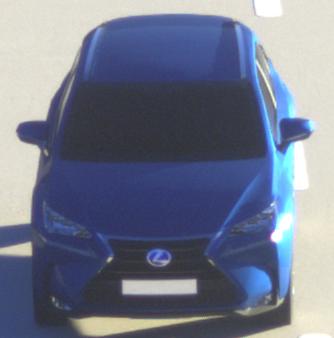
Make: Lexus
Model: NX 300h
Detailed model: NX (AZ1)
Model produced from: 2017/11
Model produced until: 2018/08
Doors: 5
Color: blue
Road condition: dry road
Daytime: sunrise or sunset
Contrast: high contrast